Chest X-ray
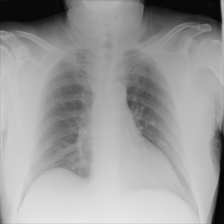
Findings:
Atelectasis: negative
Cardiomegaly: negative
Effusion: negative
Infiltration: negative
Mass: negative
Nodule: negative
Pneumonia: negative
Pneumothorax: negative
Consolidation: negative
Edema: negative
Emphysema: negative
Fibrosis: negative
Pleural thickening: negative
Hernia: negative